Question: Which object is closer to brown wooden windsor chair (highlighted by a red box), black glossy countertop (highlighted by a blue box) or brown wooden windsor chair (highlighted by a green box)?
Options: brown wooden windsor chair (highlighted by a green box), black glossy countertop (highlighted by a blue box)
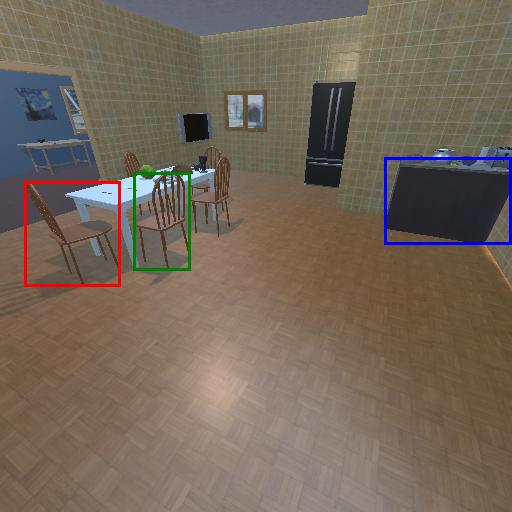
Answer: brown wooden windsor chair (highlighted by a green box)